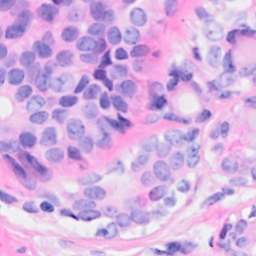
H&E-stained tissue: Breast